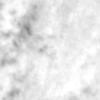
Label: no_change